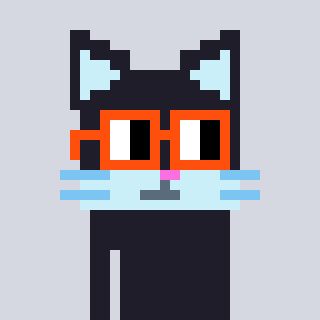
a pixel art character with square orange glasses, a cat-shaped head and a foggrey-colored body on a cool background